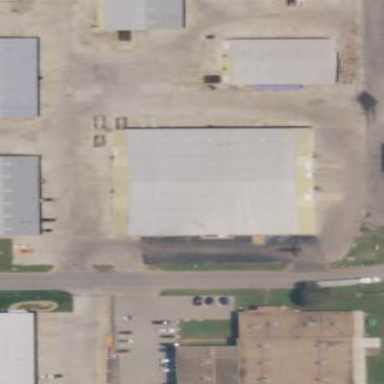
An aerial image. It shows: Industrial building.